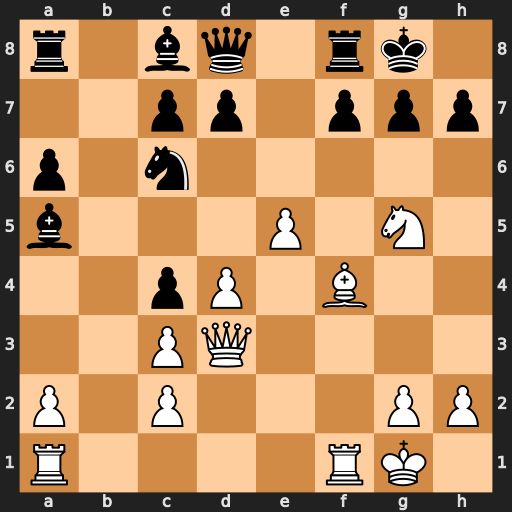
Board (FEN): r1bq1rk1/2pp1ppp/p1n5/b3P1N1/2pP1B2/2PQ4/P1P3PP/R4RK1
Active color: w
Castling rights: -
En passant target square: -
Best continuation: Qxh7#